Question:
My Schema and data is shown above. How can I query in 'Mongoose' for all documents where within 'optedOutPerson' where 'campaign_id' contains '6020'?
In MongoHub, I'm trying: '{ 'optedOutPerson.campaign_id': /602/ }' and that yields no results.
Thank you, in advance.
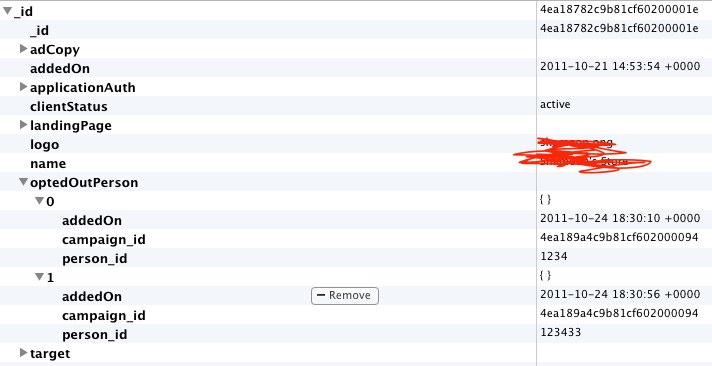
Answer: Seems you are storing the campaign id as a ObjectID, try convert to string